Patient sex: M
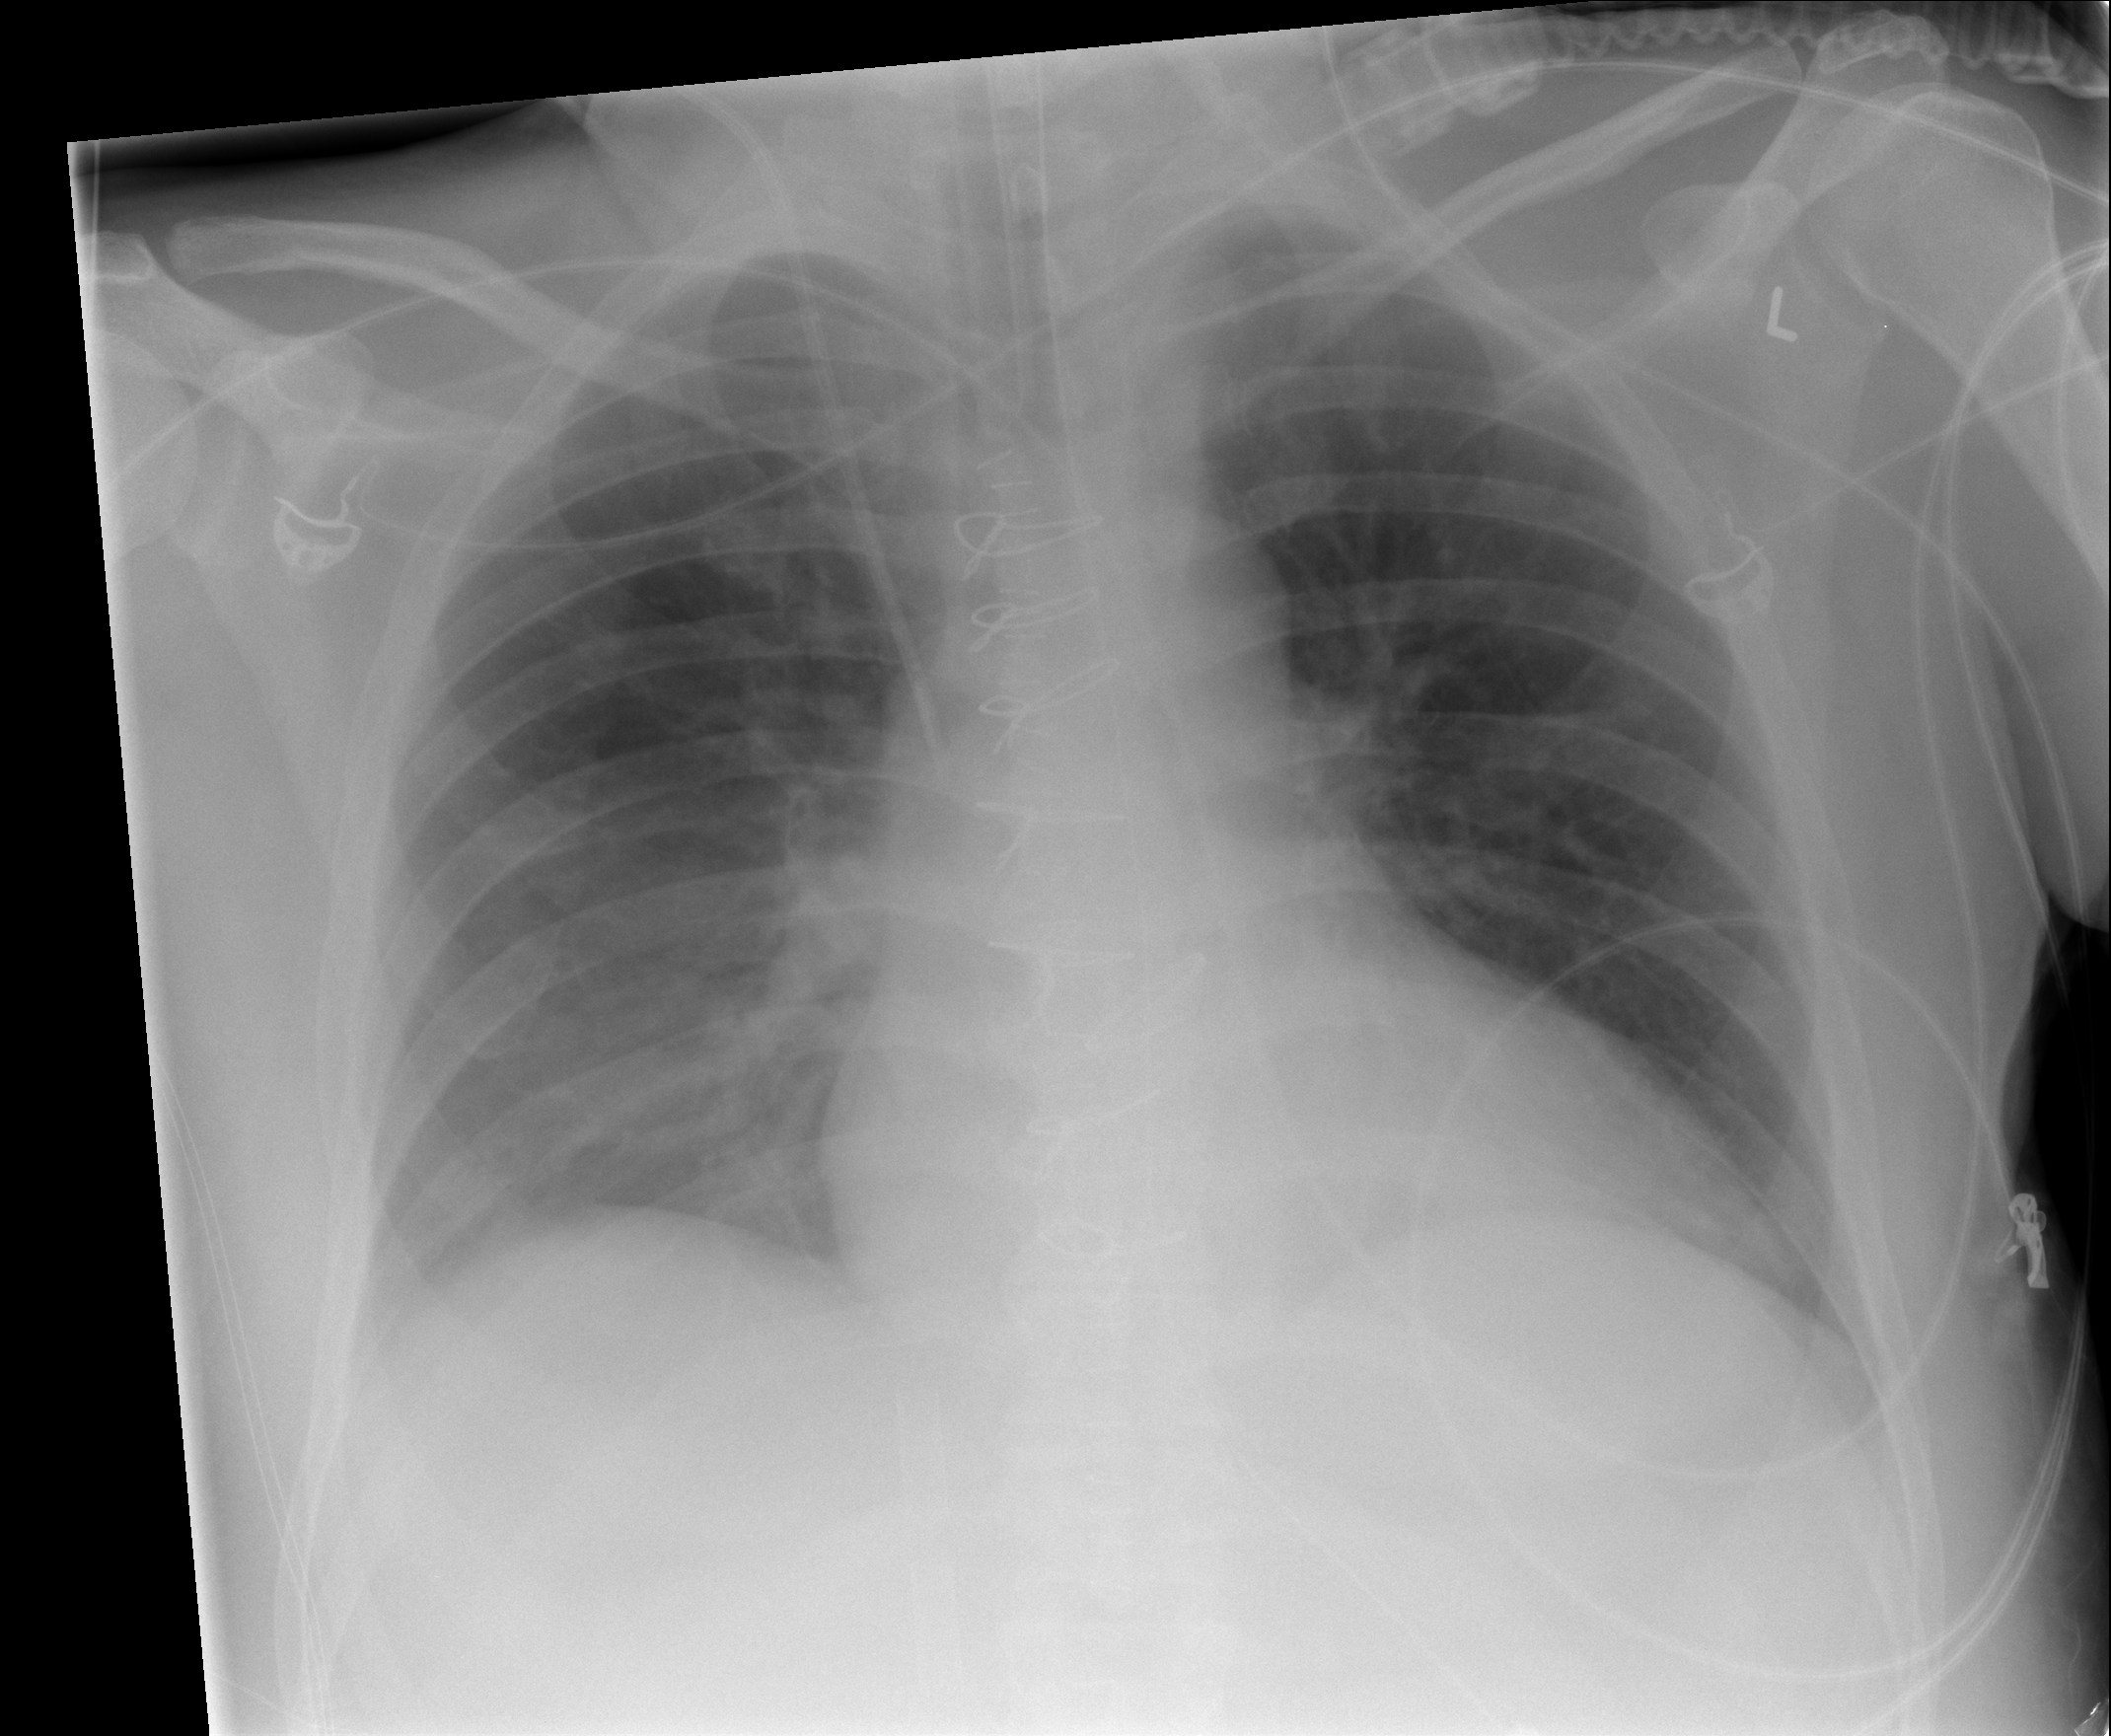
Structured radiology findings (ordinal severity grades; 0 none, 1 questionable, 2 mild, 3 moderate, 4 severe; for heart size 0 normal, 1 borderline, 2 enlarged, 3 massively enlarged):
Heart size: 1
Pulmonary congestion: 0
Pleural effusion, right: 1
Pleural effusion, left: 0
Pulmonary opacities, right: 0
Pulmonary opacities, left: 0
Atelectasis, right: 0
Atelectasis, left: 0